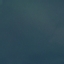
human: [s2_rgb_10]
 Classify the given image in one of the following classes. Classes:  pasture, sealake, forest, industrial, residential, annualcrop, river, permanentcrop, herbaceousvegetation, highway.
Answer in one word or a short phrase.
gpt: SeaLake